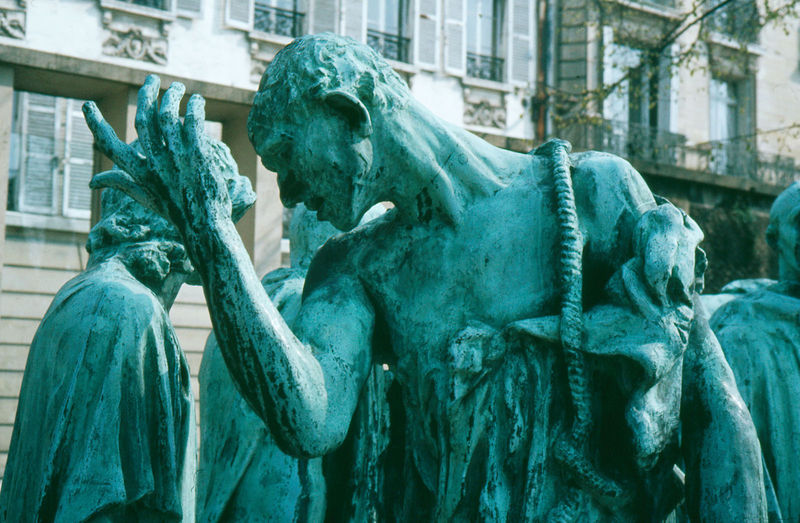
Titel: Die Bürger von Calais
Künstler: Auguste Rodin
Institution: Paris, Musée Rodin
Schlagwörter: blau, gruppe, hand, kopf, mann, umhang, grün, stadt, fenster, finger, frankreich, marmor, männer, ohr, paris, gebäude, haus, tuch, stein, haare, pose, personen, schulter, brunnen, garten, skulptur, statue, italien, haltung, ausdruck, atelier, bronze, plastik, rodin, dünn, foto, fotografie, seil, kupfer, bürger, rom, statuen, leid, teufel, sage, mönch, museum, pfeiffe, monument, verzweifelt, mahnmal, gruooe, geißel, auguste rodin, finer, bürger von calais, calais, schulter seil